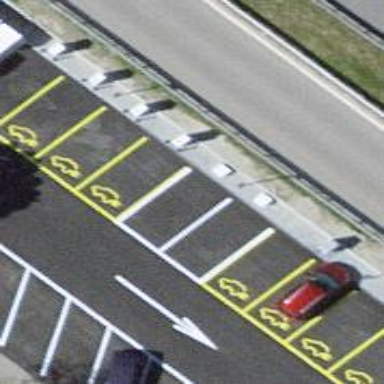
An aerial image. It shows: Charging station.